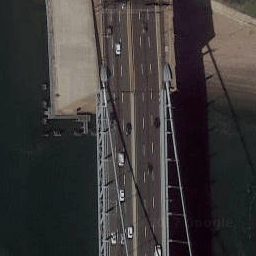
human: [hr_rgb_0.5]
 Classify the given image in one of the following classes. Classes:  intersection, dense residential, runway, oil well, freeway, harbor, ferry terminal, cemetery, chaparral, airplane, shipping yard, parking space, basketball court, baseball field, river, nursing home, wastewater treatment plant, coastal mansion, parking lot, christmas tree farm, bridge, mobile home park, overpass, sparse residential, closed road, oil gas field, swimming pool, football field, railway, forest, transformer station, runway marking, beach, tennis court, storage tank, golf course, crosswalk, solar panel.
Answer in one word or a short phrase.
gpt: bridge